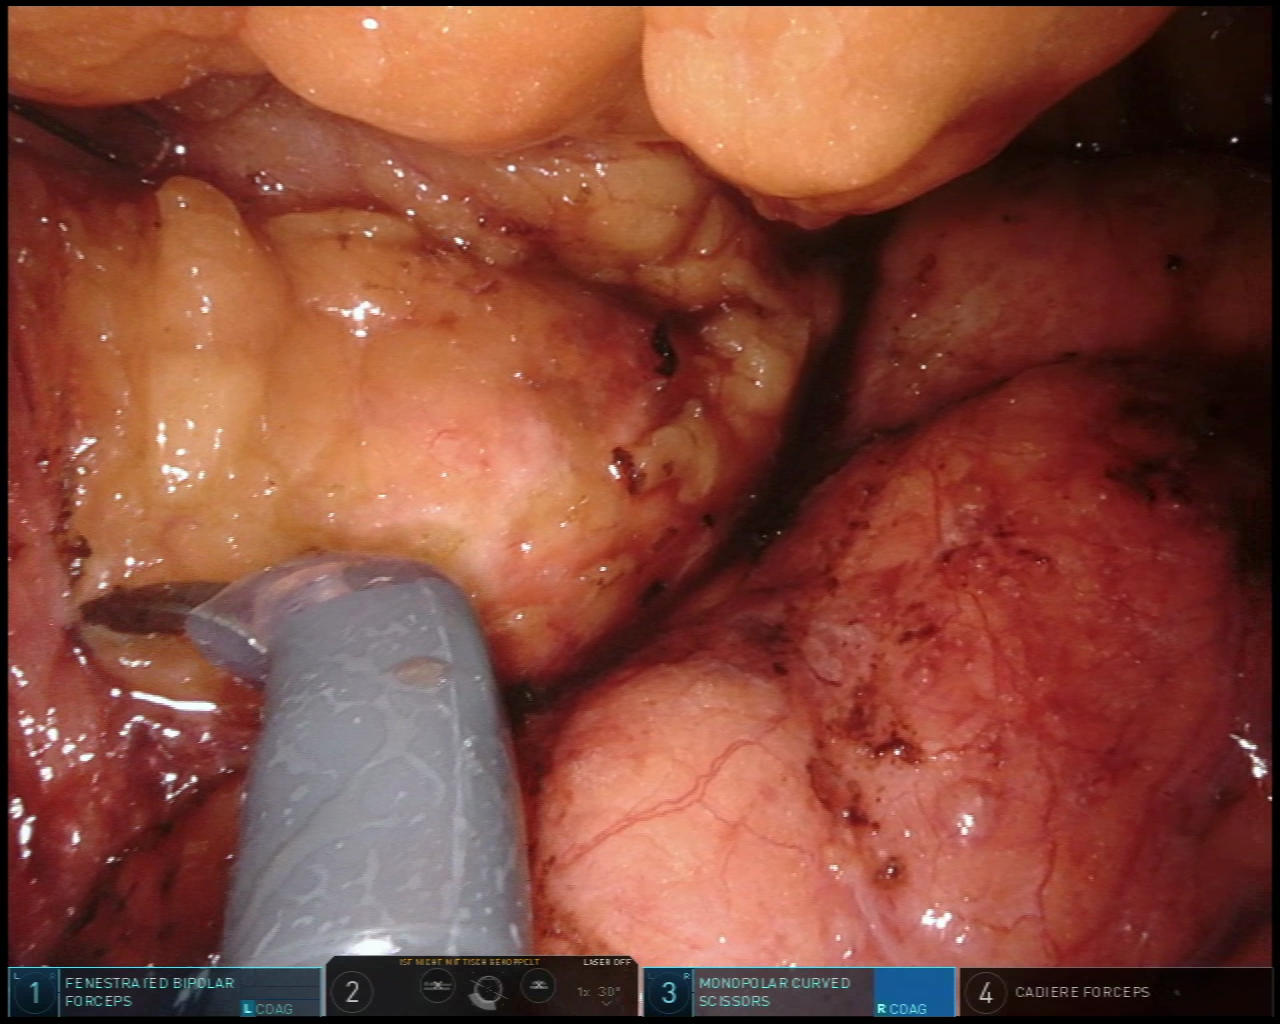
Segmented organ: pancreas
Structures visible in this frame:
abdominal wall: no
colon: no
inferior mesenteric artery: no
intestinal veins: no
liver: no
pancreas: yes
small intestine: no
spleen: no
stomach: no
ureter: no
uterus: no
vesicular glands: no